Question: I try to switch between two different Widgets in QT5.
The first problem was that my first window was visible in the background of my second window. I solve this with a check in "autoFillBackground". Now i can switch between them, but if i resize them it only resize the Main content.
Both Widgets have a grid layout.
Resize Problem

Im new at QT5, so is there a better way to make a switching between 2 widgets without this problem?
I try it with 'wMessages = new Messages();' and 'hide()' but then my program crash after going back.
---
Code:
mainwindow.h:
'''
#ifndef MAINWINDOW_H
#define MAINWINDOW_H
#include <QMainWindow>
#include "messages.h"
QT_BEGIN_NAMESPACE
namespace Ui { class MainWindow; }
QT_END_NAMESPACE
class MainWindow : public QMainWindow
{
Q_OBJECT
public:
MainWindow(QWidget *parent = nullptr);
~MainWindow();
private slots:
void on_btnMessages_clicked();
private:
Ui::MainWindow *ui;
Messages *wMessages;
};
#endif // MAINWINDOW_H
'''
mainwindow.cpp:
'''
#include "mainwindow.h"
#include "ui_mainwindow.h"
MainWindow::MainWindow(QWidget *parent)
: QMainWindow(parent)
, ui(new Ui::MainWindow)
{
ui->setupUi(this);
}
MainWindow::~MainWindow()
{
delete ui;
}
void MainWindow::on_btnMessages_clicked()
{
wMessages = new Messages(this);
wMessages->show();
}
'''
messages.h:
'''
#ifndef MESSAGES_H
#define MESSAGES_H
#include <QWidget>
namespace Ui {
class Messages;
}
class Messages : public QWidget
{
Q_OBJECT
public:
explicit Messages(QWidget *parent = nullptr);
~Messages();
QString NewsGenerator();
private slots:
void on_bBack_clicked();
void on_pushButton_clicked();
private:
Ui::Messages *ui;
};
#endif // MESSAGES_H
'''
messages.cpp:
'''
#include "messages.h"
#include "ui_messages.h"
Messages::Messages(QWidget *parent) :
QWidget(parent),
ui(new Ui::Messages)
{
ui->setupUi(this);
}
Messages::~Messages()
{
delete ui;
}
void Messages::on_bBack_clicked()
{
this->close();
QWidget *parent = this->parentWidget();
parent->show();
}
'''
---
- working Main Window Button (from G.M.'s answer):
'''
void MainWindow::on_btnMessages_clicked()
{
wPlaner = new Planer();
QMainWindow::setCentralWidget(wPlaner);
}
'''
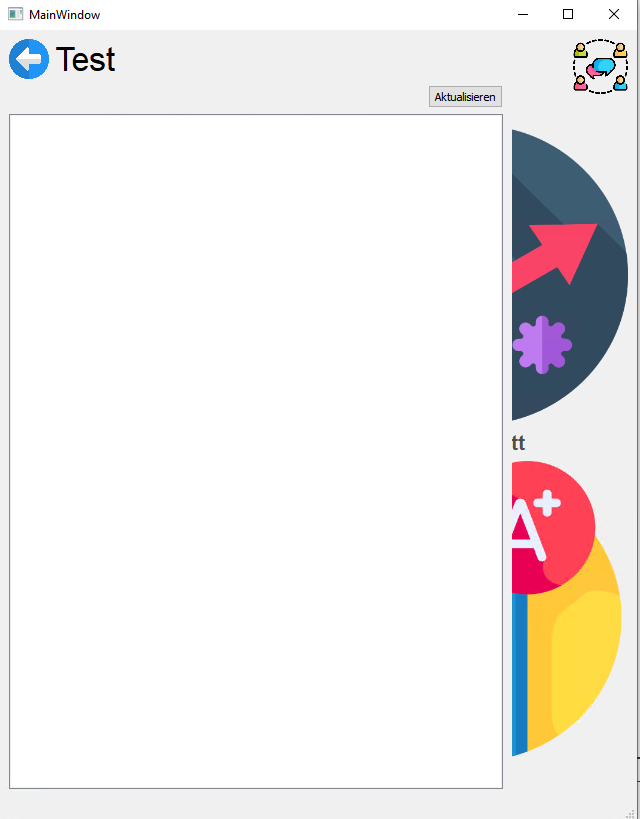
Answer: The best solution was to use the 'QStackedWidget' to navigate between the views.
<URL>
---
'''
// return back to first view
void MainWindow::on_btnret_clicked()
{
ui->stackedWidget->setCurrentIndex(0);
}
'''